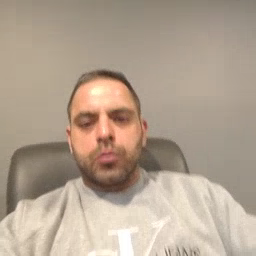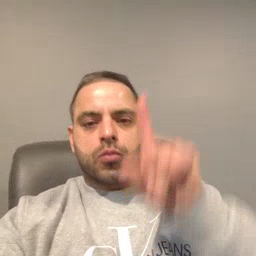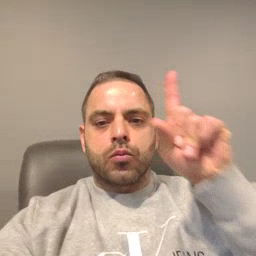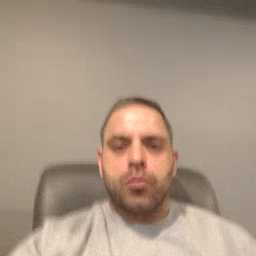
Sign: up